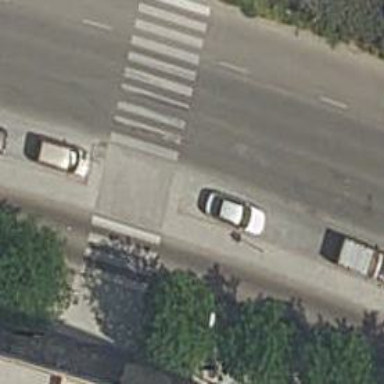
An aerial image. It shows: Uncontrolled crossing on the road.